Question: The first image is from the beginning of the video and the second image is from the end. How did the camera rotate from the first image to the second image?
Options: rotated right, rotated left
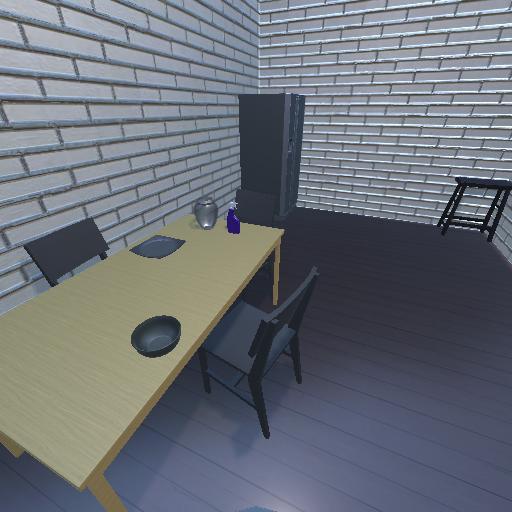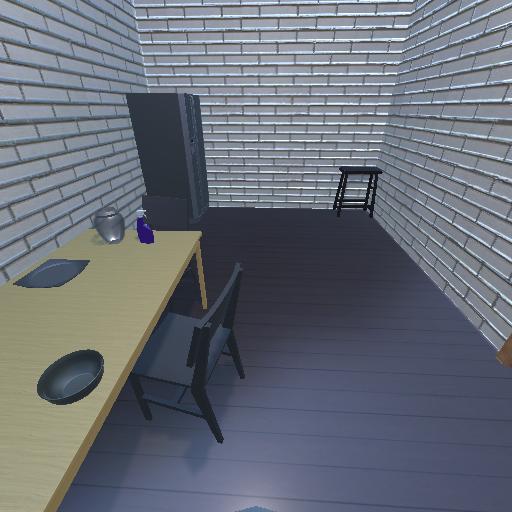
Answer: rotated right